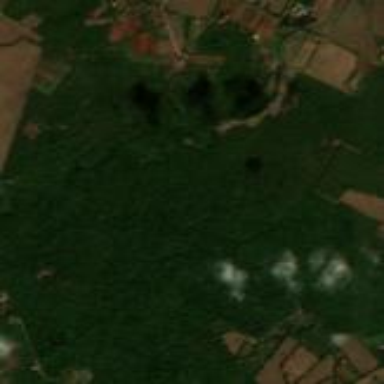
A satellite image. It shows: Forest area.